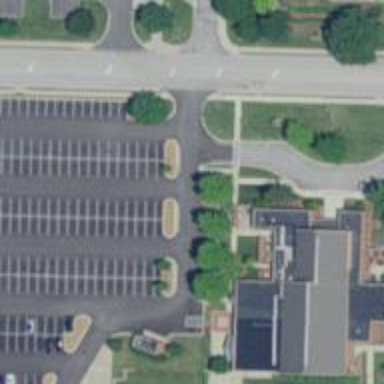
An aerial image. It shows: Office building.